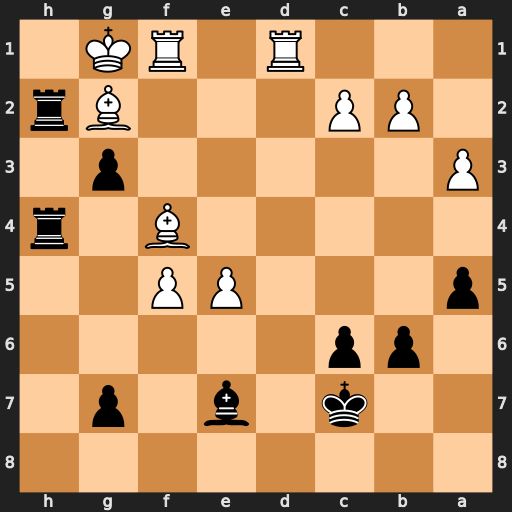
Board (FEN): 8/2k1b1p1/1pp5/p3PP2/5B1r/P5p1/1PP3Br/3R1RK1
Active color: b
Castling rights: -
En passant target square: -
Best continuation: Bc5+ Be3 Bxe3+